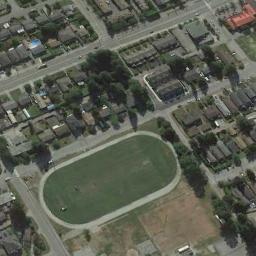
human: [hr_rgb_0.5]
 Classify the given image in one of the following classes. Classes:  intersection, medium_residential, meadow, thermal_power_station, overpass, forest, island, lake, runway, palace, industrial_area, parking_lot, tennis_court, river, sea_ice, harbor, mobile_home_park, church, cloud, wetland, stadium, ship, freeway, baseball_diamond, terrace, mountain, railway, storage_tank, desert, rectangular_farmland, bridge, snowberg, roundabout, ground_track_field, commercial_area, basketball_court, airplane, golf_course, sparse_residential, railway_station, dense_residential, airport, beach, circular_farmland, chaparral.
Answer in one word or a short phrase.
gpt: ground_track_field